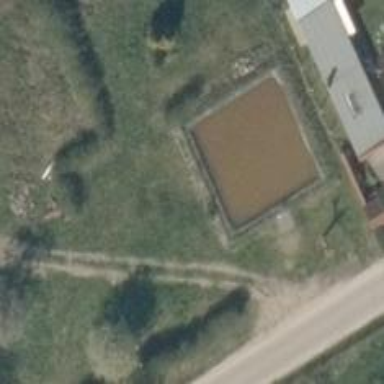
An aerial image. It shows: Emergency fire water pond.